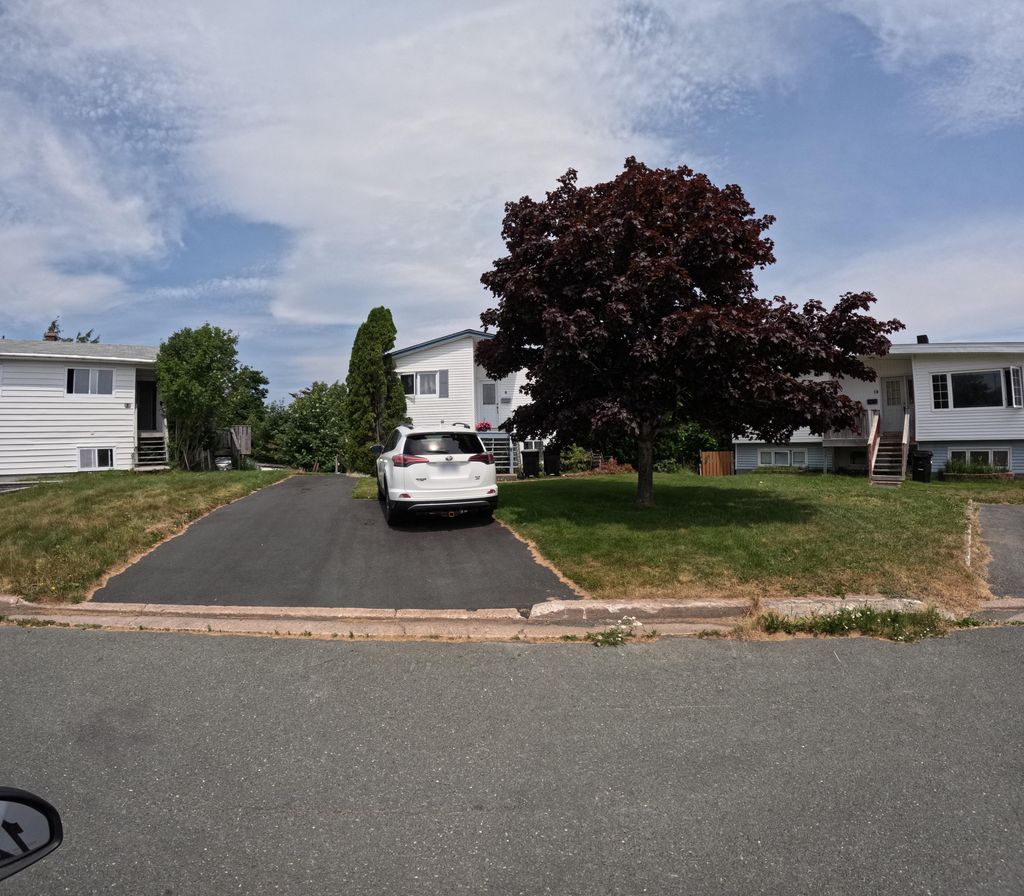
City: st_johns